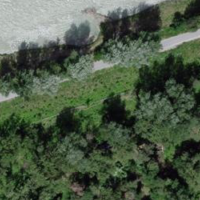
EUNIS habitat code: 44
Species observed at this site:
Centaurea scabiosa